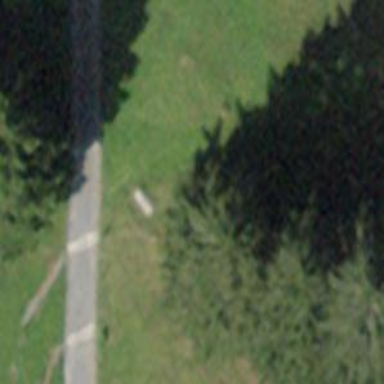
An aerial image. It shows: Bench.